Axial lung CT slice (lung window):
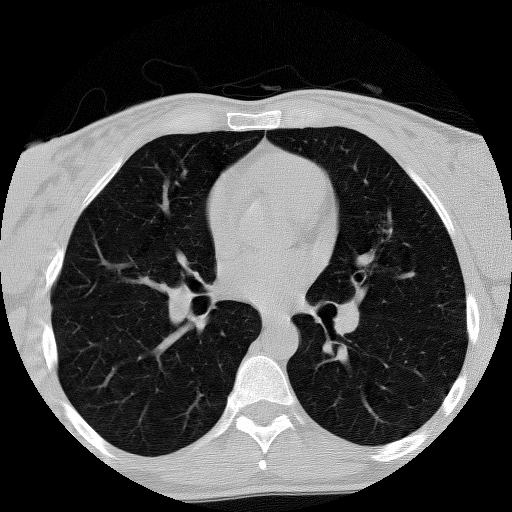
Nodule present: no